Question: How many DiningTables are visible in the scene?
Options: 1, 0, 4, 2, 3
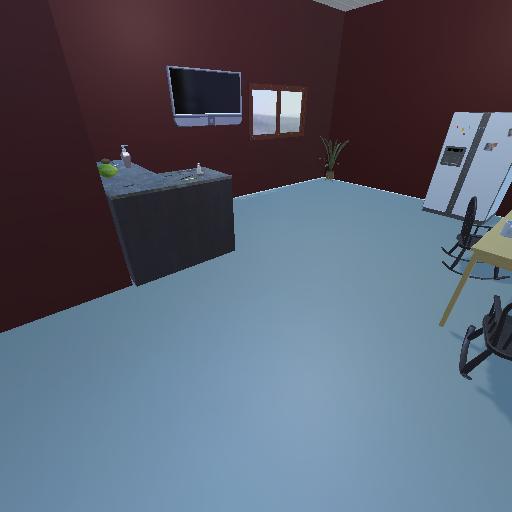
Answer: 1